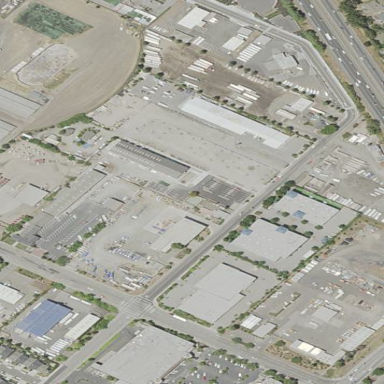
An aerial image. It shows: Industrial area.